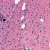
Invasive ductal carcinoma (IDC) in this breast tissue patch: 0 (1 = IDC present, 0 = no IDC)